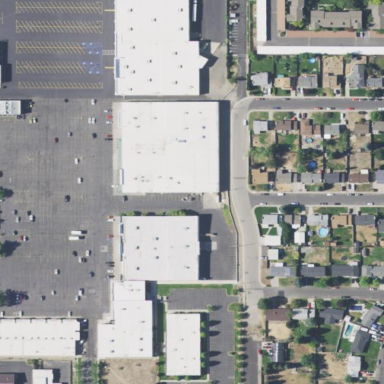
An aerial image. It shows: Retail area.